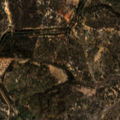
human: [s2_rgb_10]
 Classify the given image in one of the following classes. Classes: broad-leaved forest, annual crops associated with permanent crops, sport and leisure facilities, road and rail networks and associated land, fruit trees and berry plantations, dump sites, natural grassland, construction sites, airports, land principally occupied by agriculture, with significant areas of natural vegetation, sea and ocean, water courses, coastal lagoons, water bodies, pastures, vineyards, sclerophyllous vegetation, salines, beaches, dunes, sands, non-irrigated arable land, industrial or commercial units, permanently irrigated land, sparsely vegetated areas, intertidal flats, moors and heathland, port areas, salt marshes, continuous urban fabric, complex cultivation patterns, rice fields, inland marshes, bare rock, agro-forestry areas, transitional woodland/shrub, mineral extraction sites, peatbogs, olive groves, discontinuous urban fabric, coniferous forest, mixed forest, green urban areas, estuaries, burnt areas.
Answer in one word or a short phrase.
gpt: agro-forestry areas, broad-leaved forest